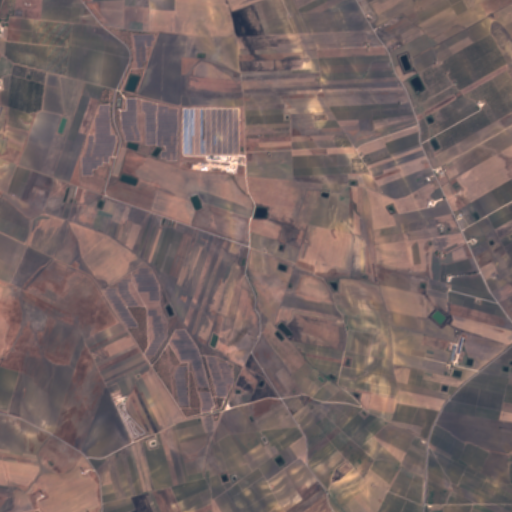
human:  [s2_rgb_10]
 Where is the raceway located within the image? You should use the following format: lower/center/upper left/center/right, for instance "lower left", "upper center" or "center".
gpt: The raceway is located in the lower left of the image.
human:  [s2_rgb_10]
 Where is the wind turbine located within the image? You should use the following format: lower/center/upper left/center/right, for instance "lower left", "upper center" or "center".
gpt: The wind turbine is located in the lower left of the image.
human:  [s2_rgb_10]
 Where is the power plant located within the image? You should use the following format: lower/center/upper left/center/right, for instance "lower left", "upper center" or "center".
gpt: There is no power plant in the image.